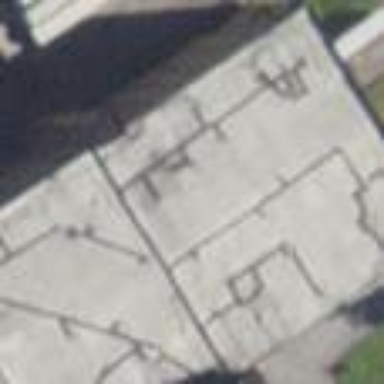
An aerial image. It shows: Building.